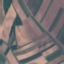
Land use / land cover: PermanentCrop